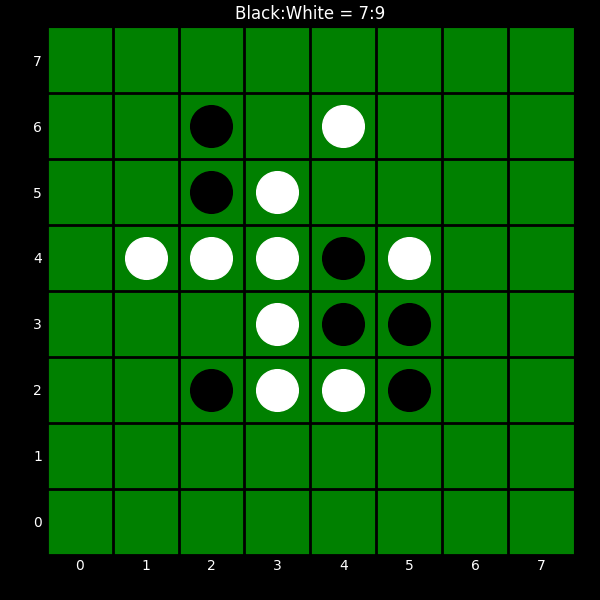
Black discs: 7
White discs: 9